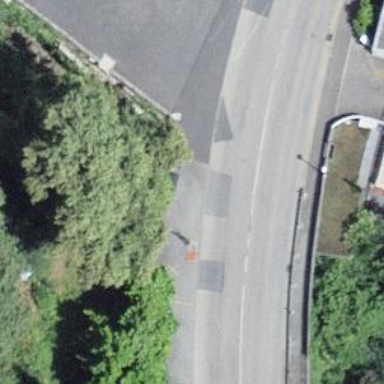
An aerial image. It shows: Traffic calming island.